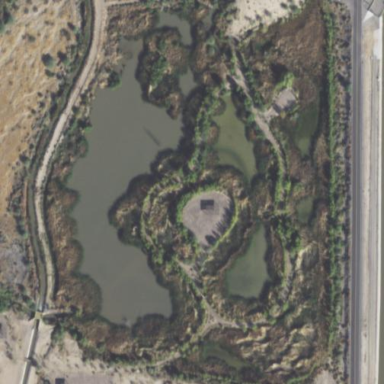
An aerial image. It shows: Pond with natural water.